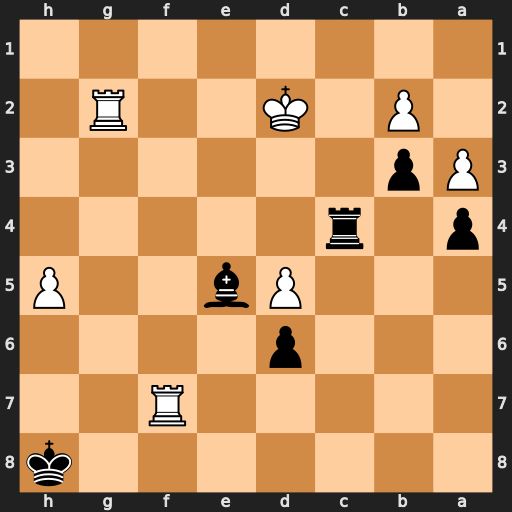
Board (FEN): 7k/5R2/3p4/3Pb2P/p1r5/Pp6/1P1K2R1/8
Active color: b
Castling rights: -
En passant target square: -
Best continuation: Rc2+ Kd3 Rxg2